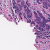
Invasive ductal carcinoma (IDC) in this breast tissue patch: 0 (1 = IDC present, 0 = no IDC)